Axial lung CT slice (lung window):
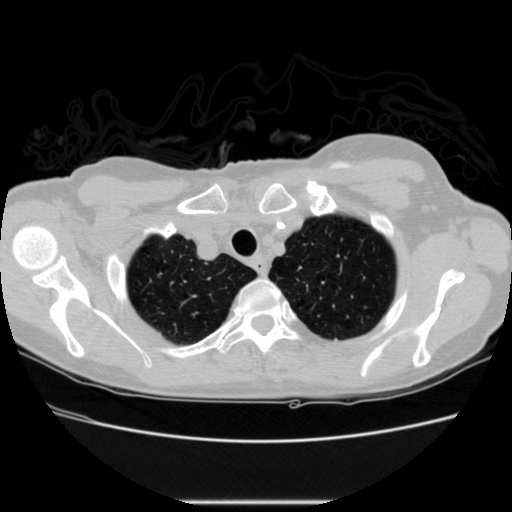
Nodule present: no